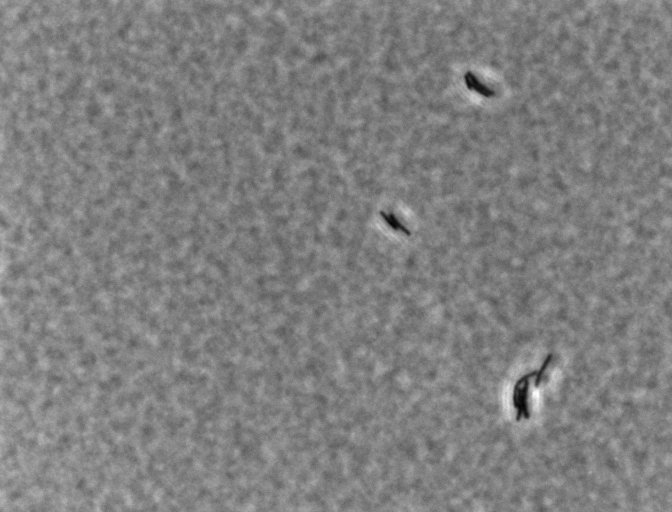
Bacillus coagulans